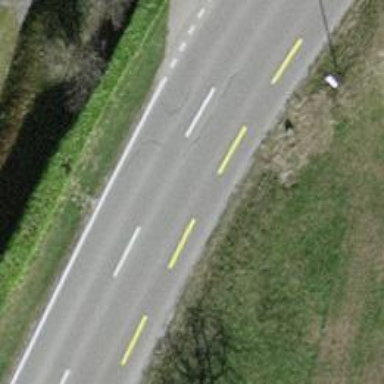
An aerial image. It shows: Secondary road with asphalt surface. There is designated lane for cyclists on the left side.